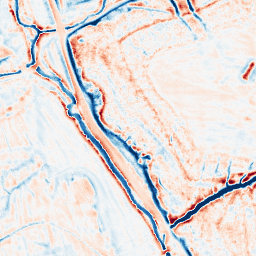
Category: edge_preserving
Decomposition family: bilateral
Decomposition parameters: d: 15
sigma_color: 150
sigma_space: 50
Upsampling method: sinc_hamming
Upsampling parameters: scale: 4
kernel_size: 16
Upsampling scale: 4